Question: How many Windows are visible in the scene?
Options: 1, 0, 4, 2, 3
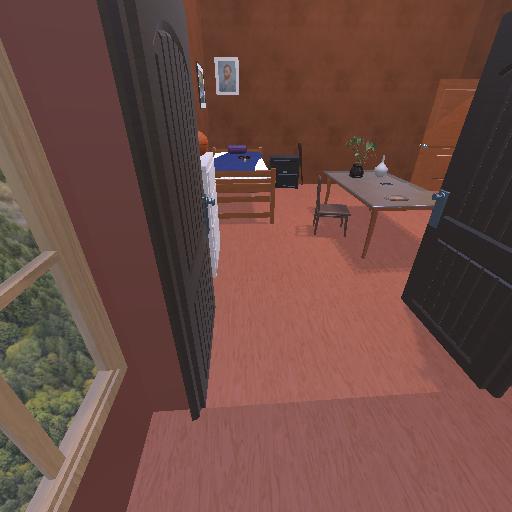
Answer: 1